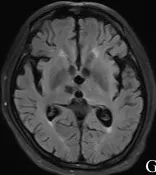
Comparison of the patient's MRI. (E-H) MRI re-examination at month 6 of the course of disease.
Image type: radiology (mri)